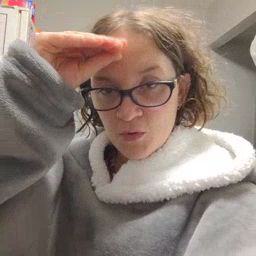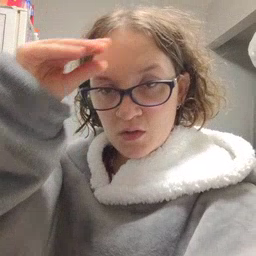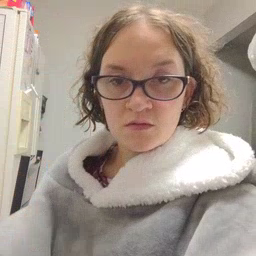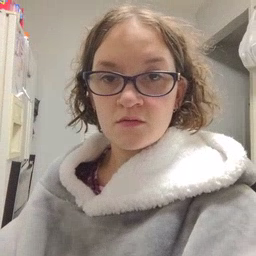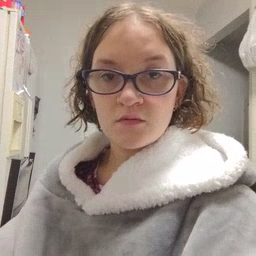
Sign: cowboy